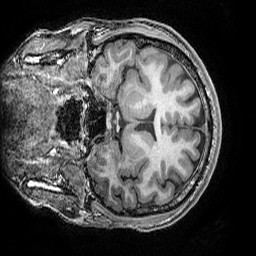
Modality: T1w
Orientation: coronal
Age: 20
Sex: male
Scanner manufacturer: ge
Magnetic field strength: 3 T
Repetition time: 0.008184 s
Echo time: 0.003192 s